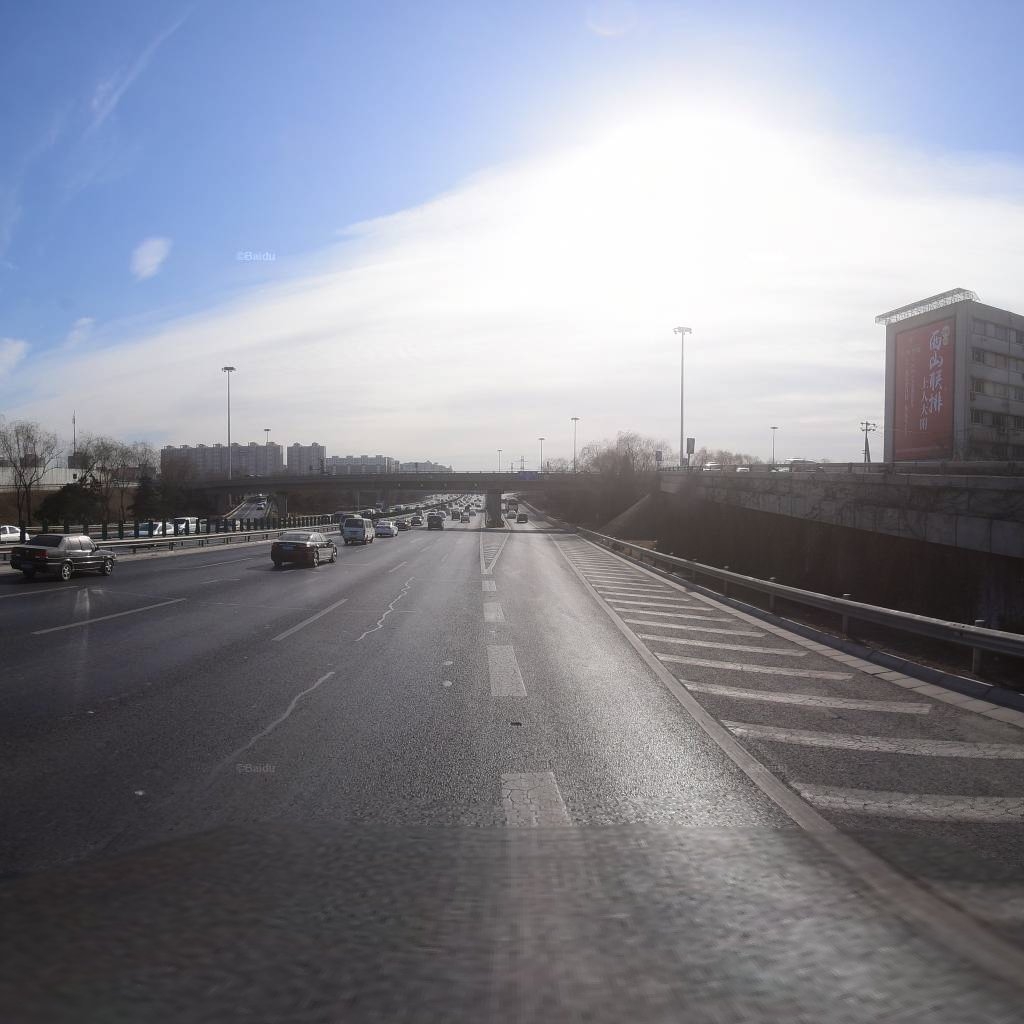
Region: Haidian
Road damage annotations: longitudinal patch, longitudinal patch, transverse patch